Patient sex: M
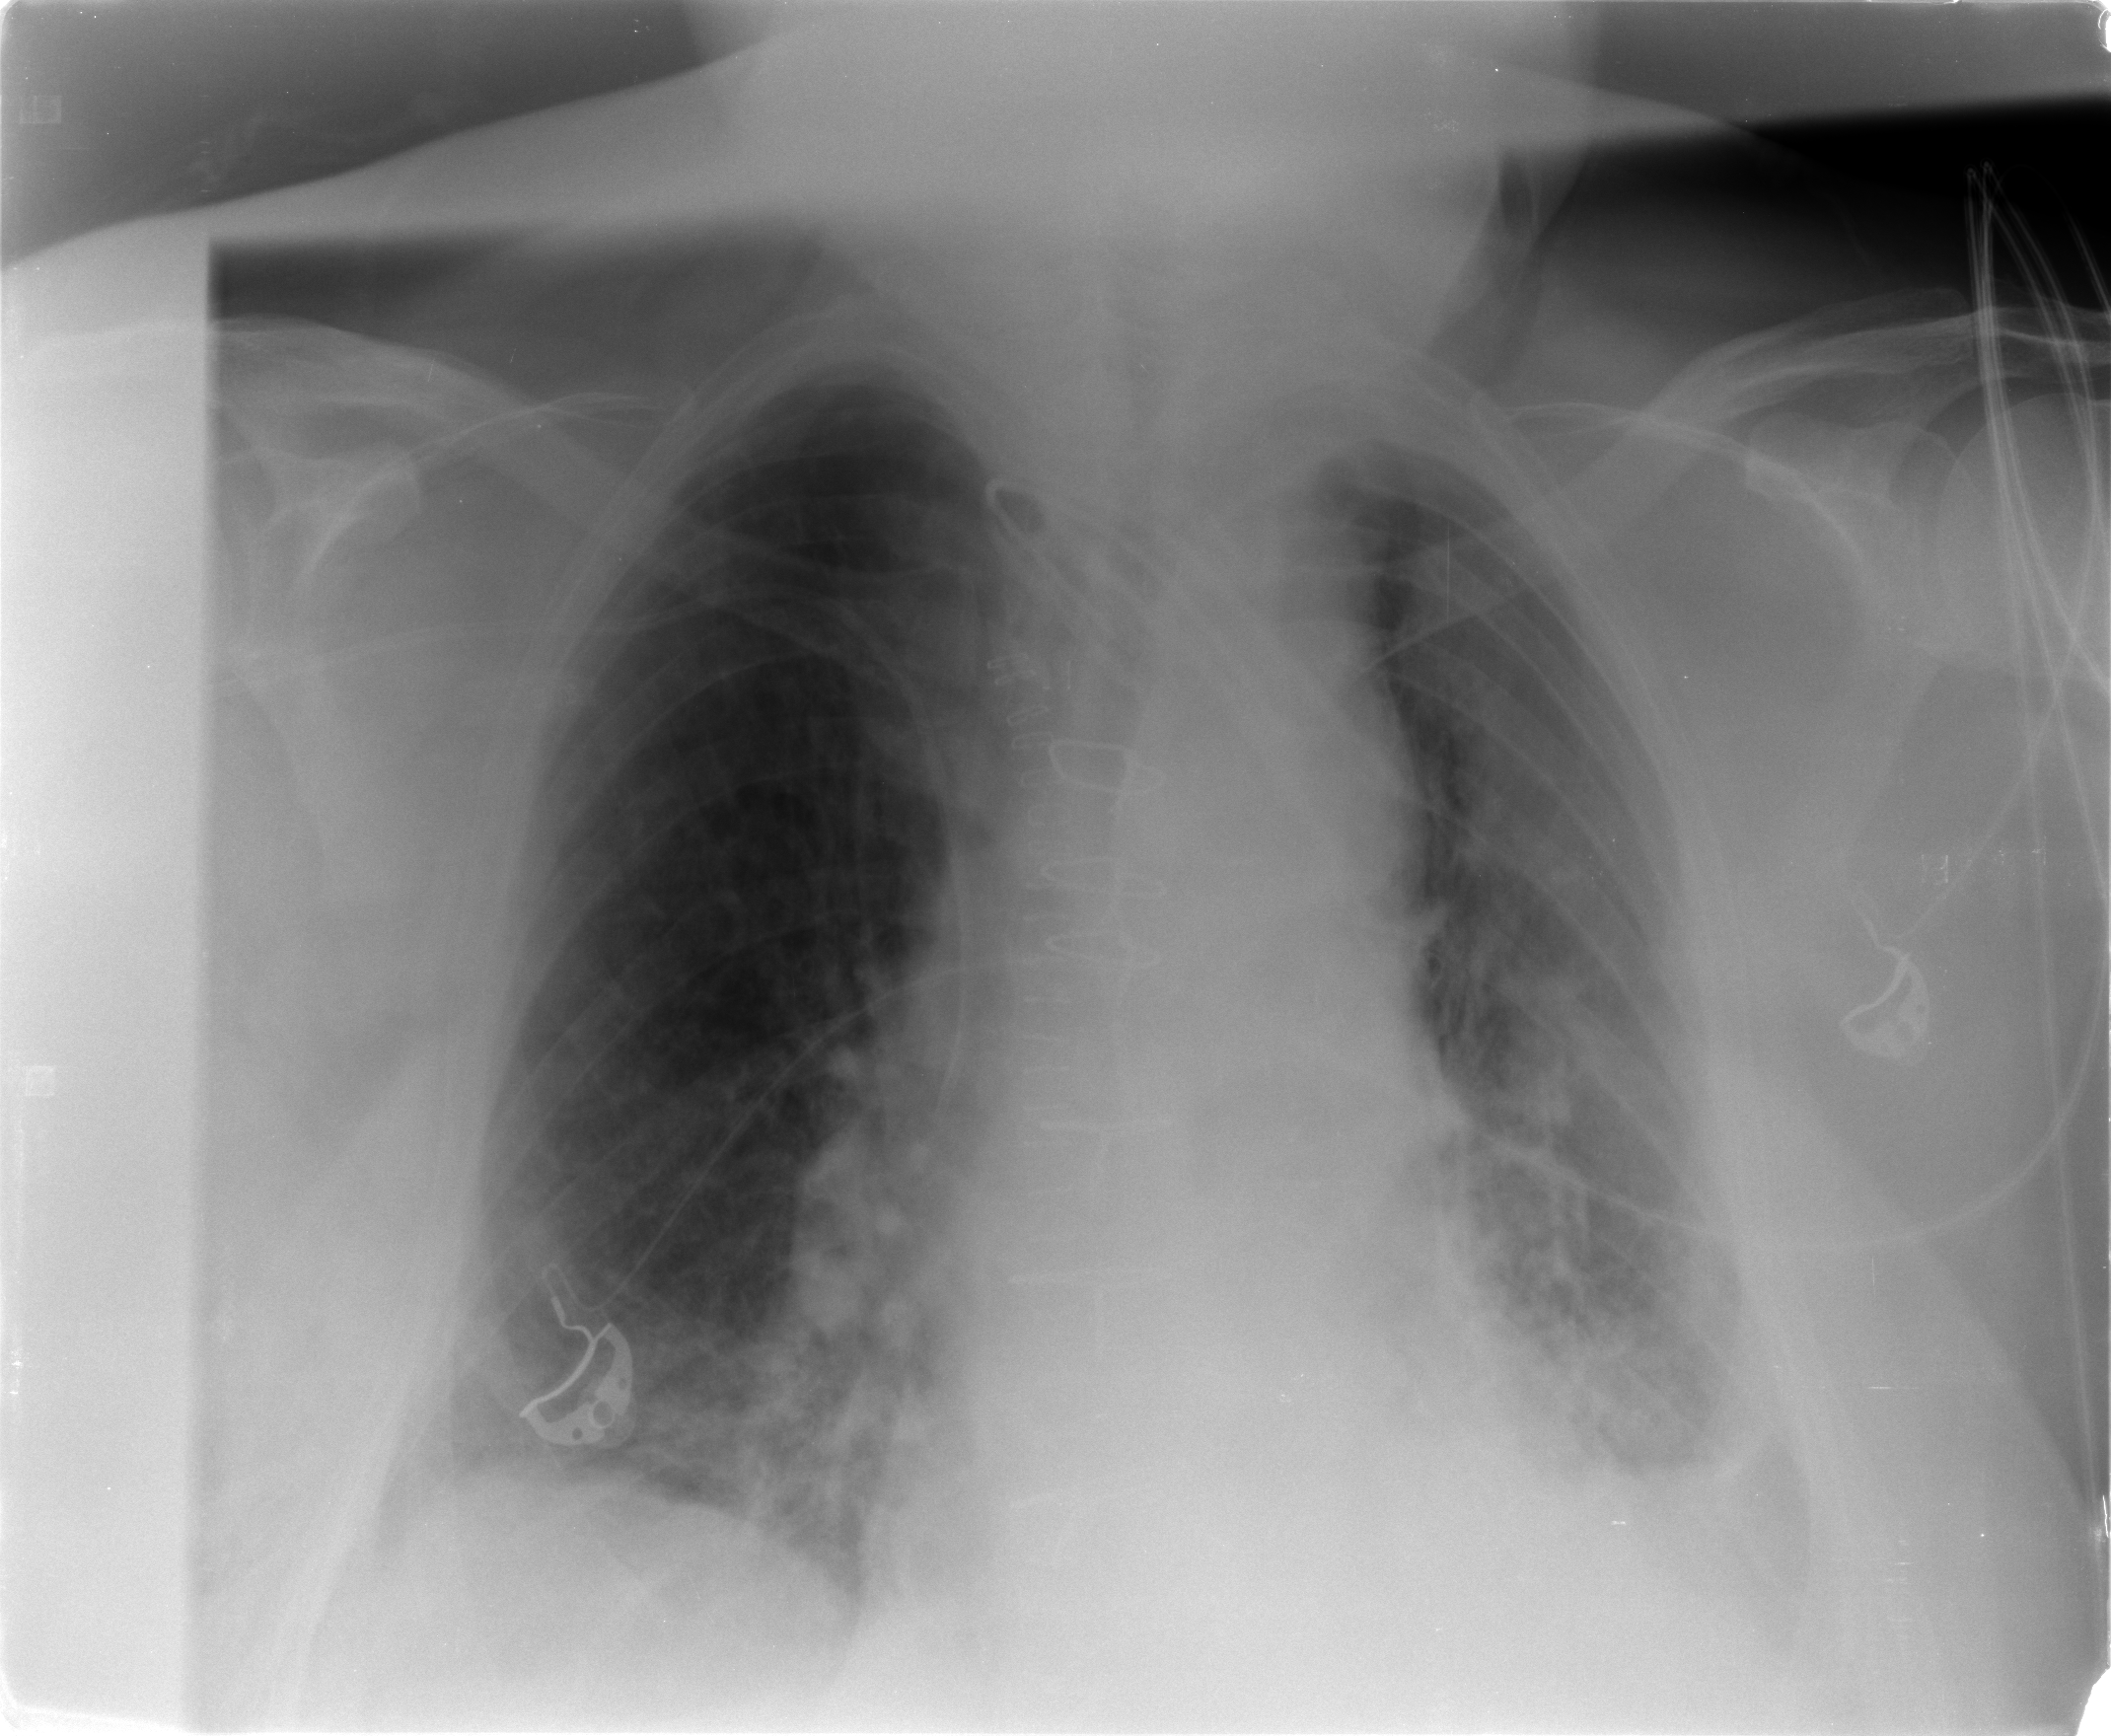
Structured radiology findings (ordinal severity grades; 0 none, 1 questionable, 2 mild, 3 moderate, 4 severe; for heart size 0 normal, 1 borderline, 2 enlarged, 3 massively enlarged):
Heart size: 0
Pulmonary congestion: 2
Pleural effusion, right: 2
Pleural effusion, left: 2
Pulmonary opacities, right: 0
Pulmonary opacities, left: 1
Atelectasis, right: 2
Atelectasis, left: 2